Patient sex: M
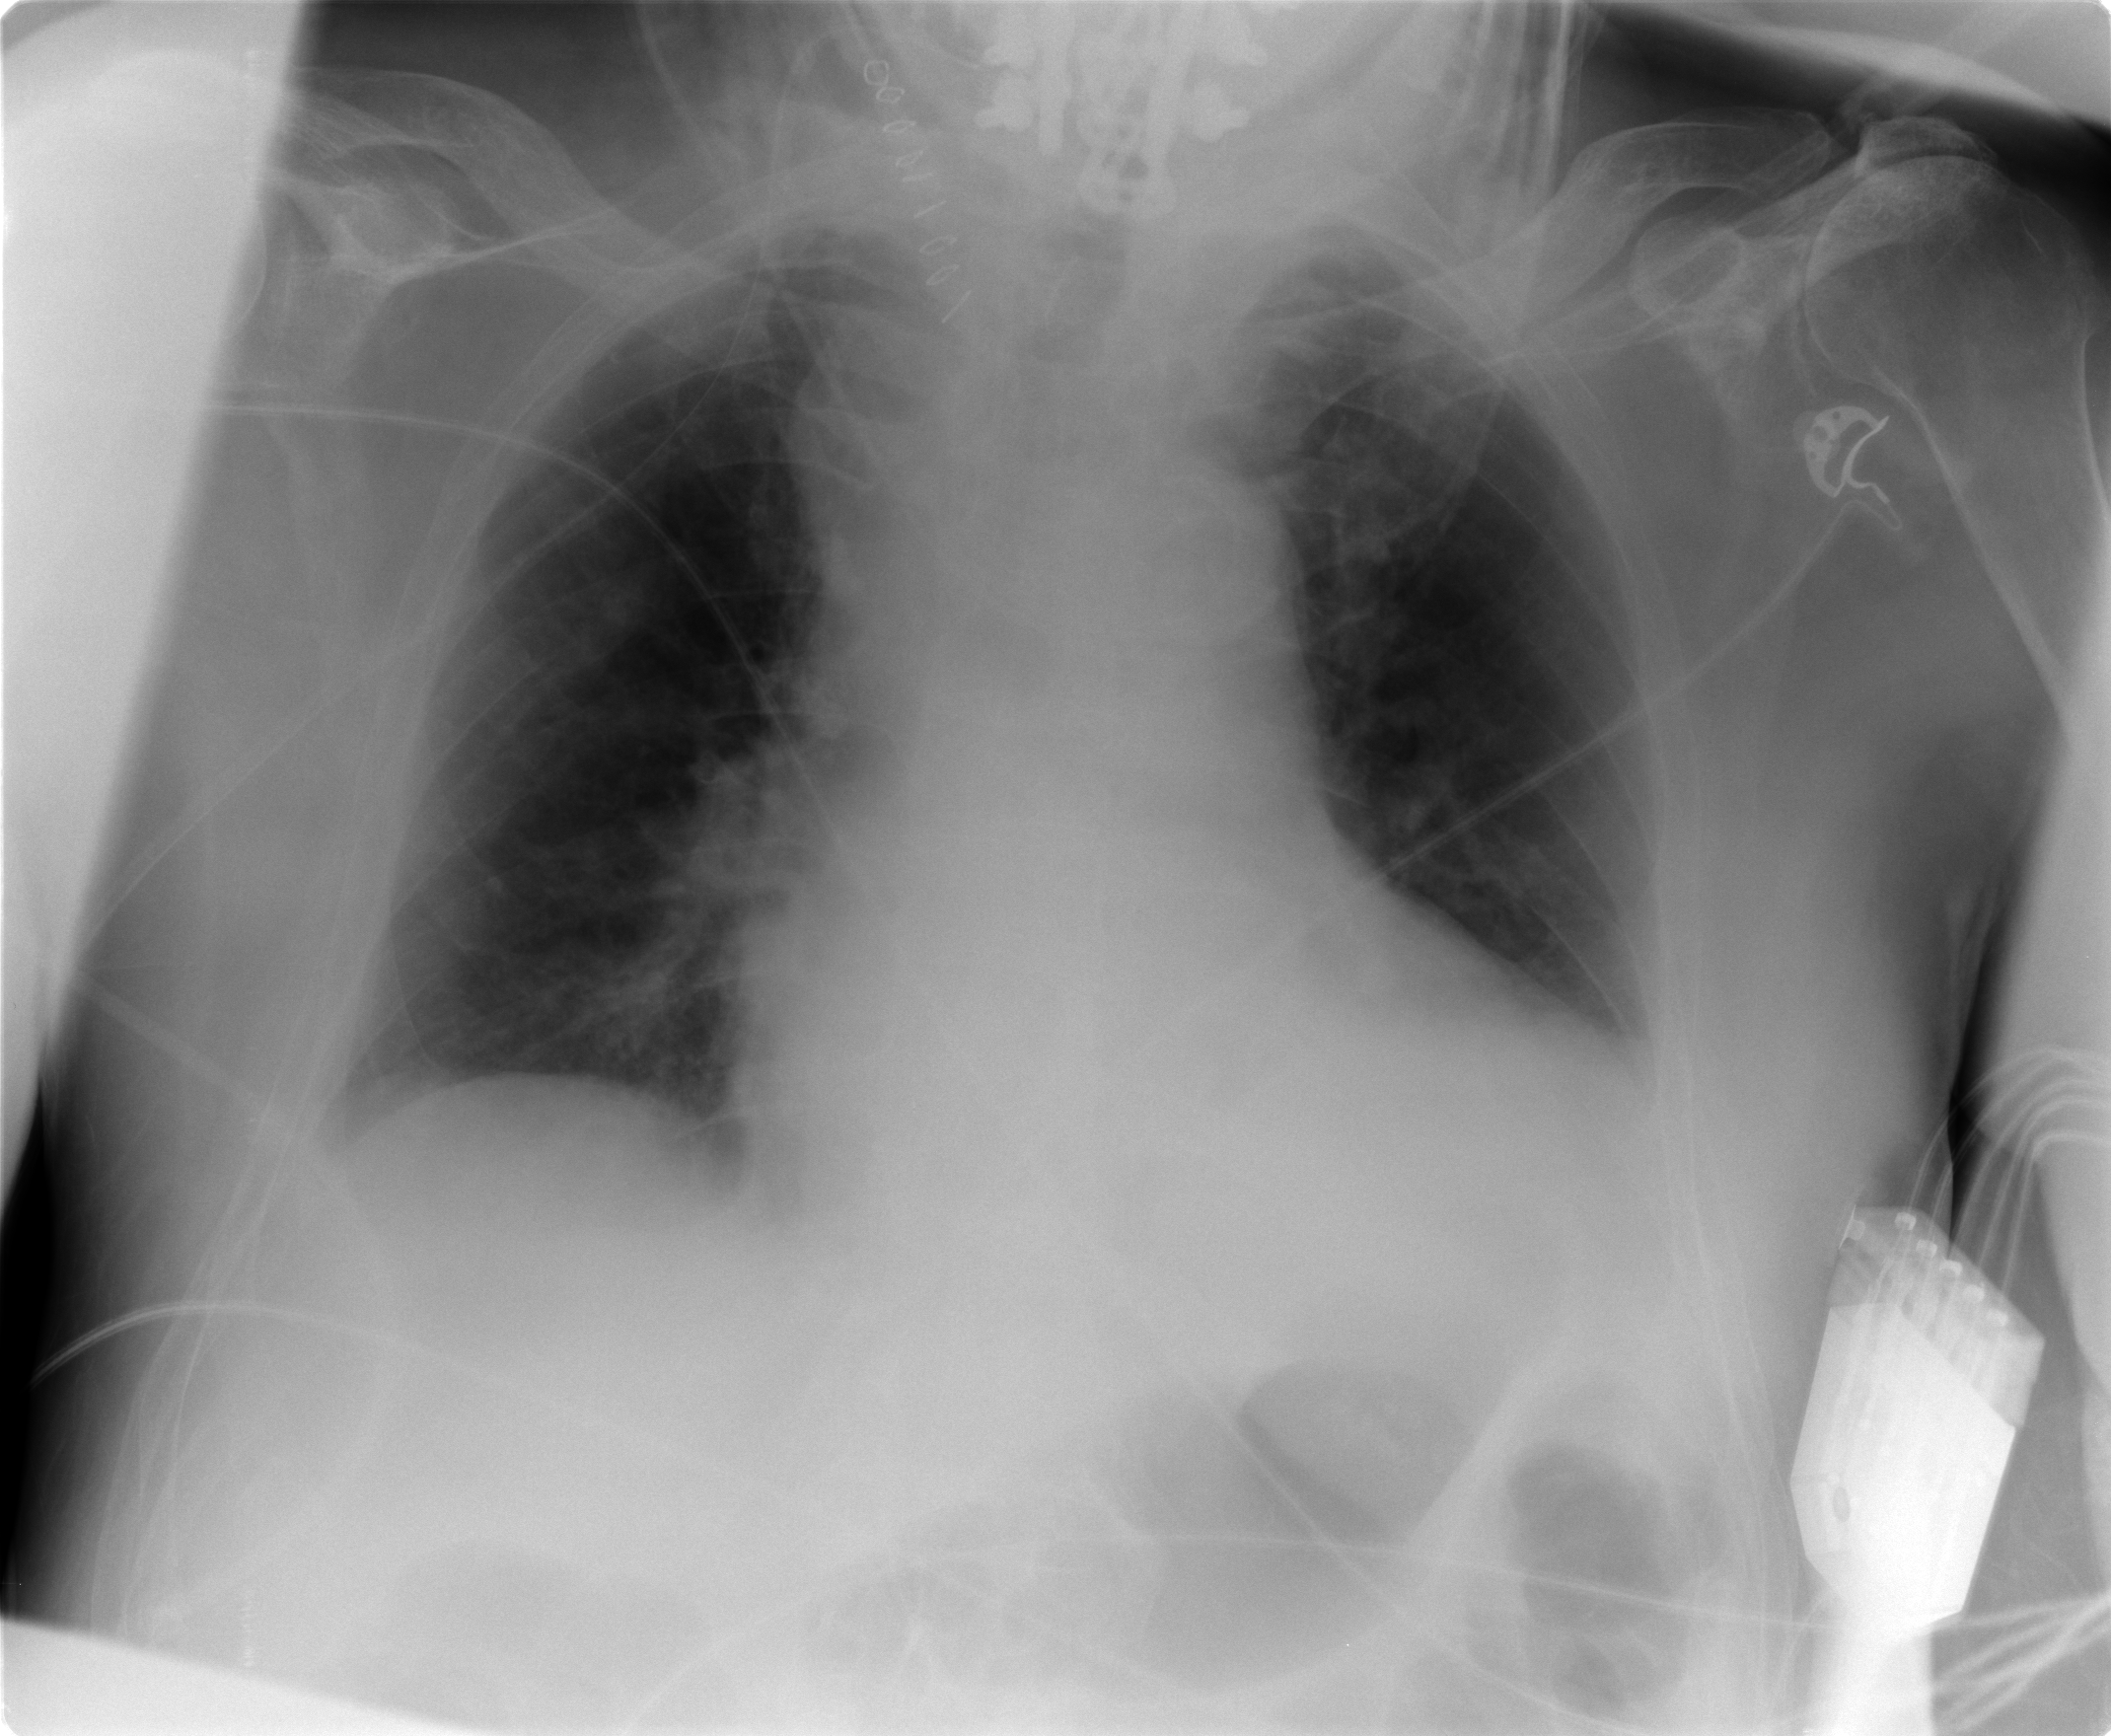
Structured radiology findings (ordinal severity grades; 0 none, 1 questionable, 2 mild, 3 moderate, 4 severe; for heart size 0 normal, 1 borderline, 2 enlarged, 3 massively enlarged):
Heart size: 2
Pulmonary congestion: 2
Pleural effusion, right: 0
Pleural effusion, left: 2
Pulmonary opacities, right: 2
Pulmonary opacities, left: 0
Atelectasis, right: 2
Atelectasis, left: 2